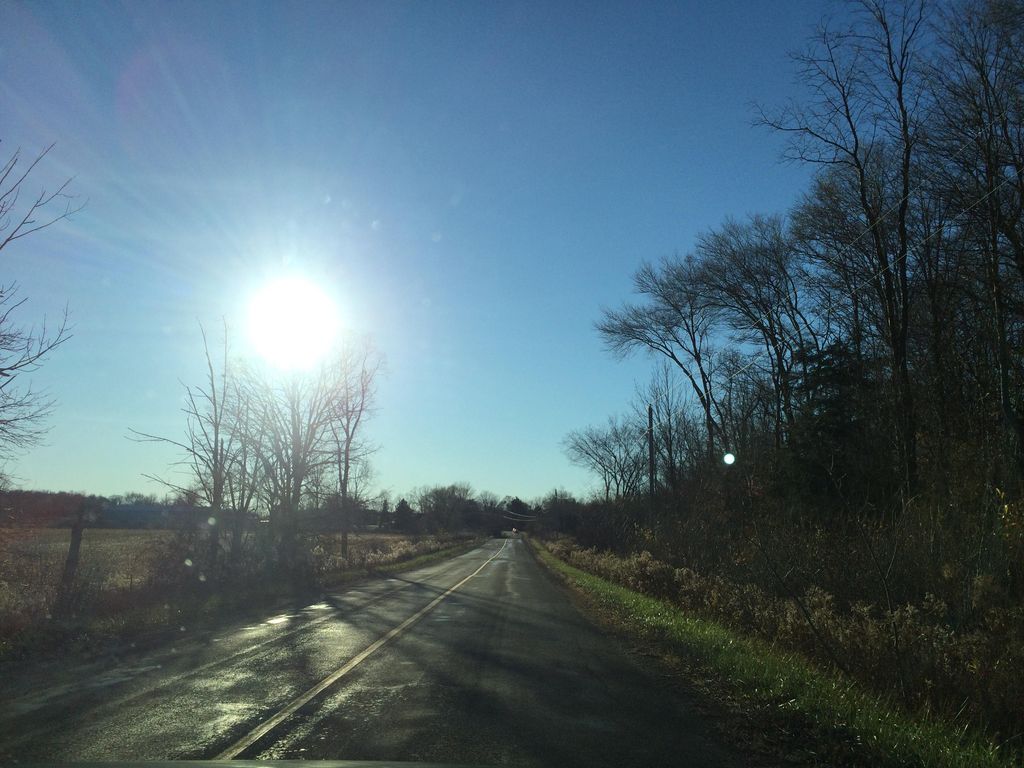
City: kitchener-waterloo